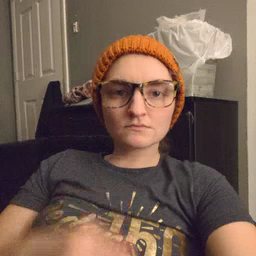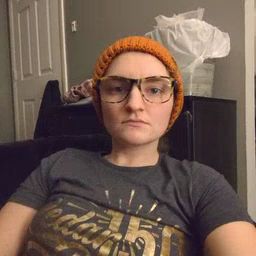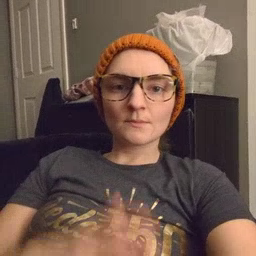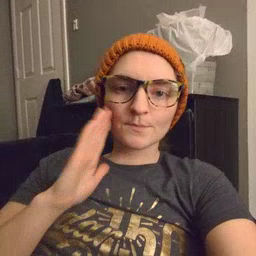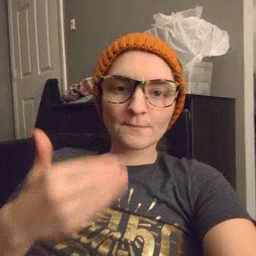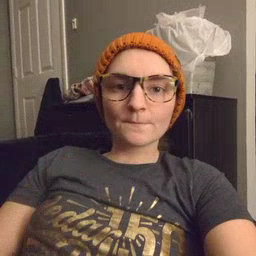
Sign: bedroom